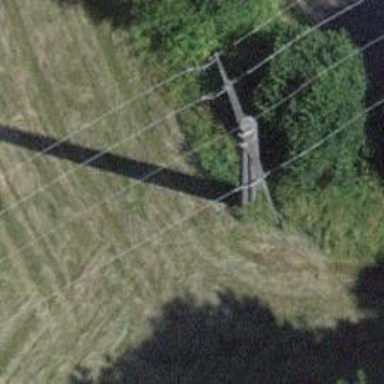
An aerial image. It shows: Power tower.